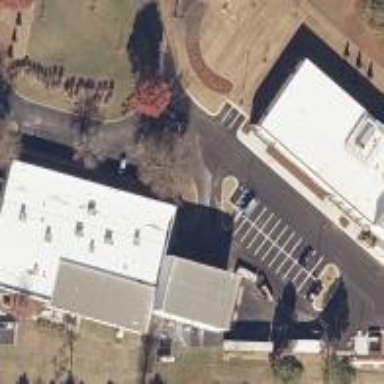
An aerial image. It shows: Commercial building.